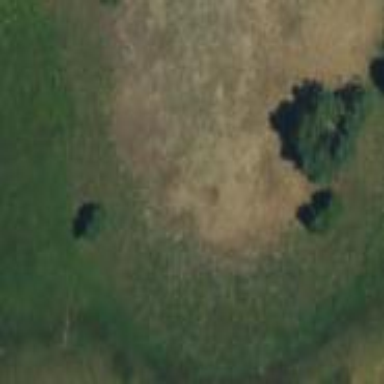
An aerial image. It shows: Beautiful meadow.